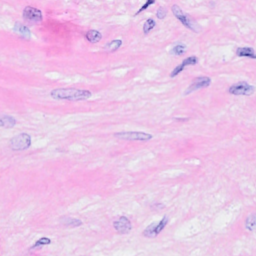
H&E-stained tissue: Breast